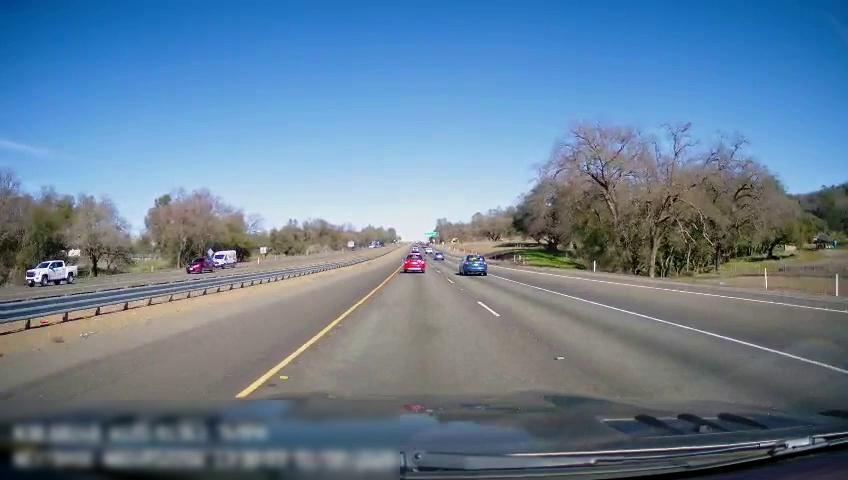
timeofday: Day
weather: Sunny
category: Drivable Space
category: Drivable Space
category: Vehicles | Truck
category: Vehicles | Other LV
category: Vehicles | Car
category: Vehicles | Car
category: Vehicles | Car
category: Vehicles | Car
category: Lanes | Current Lane
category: Lanes | Current Lane
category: Lanes | Alternate Lane
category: Lanes | Alternate Lane